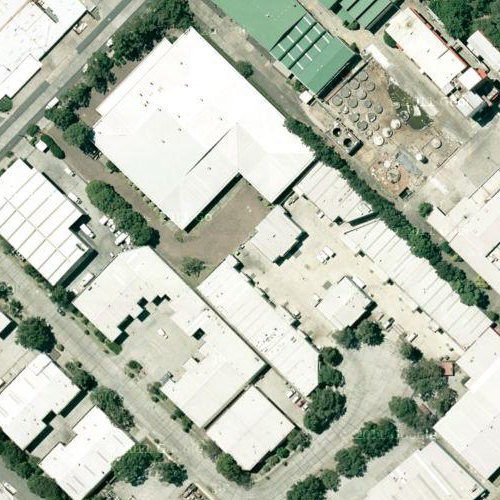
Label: sydney